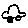
Label: car